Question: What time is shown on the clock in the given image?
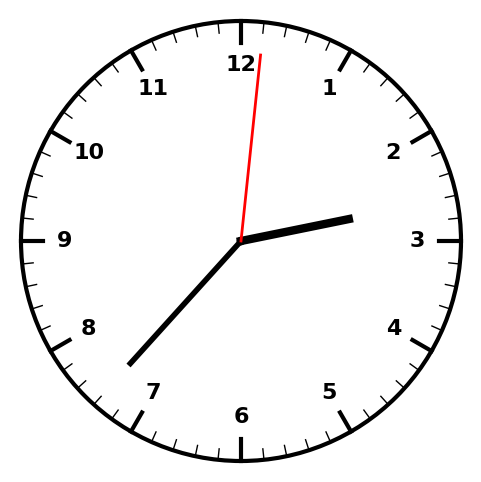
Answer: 02:37:01